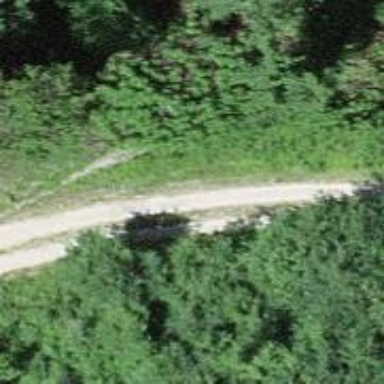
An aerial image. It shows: Track with grade 2 gravel surface.